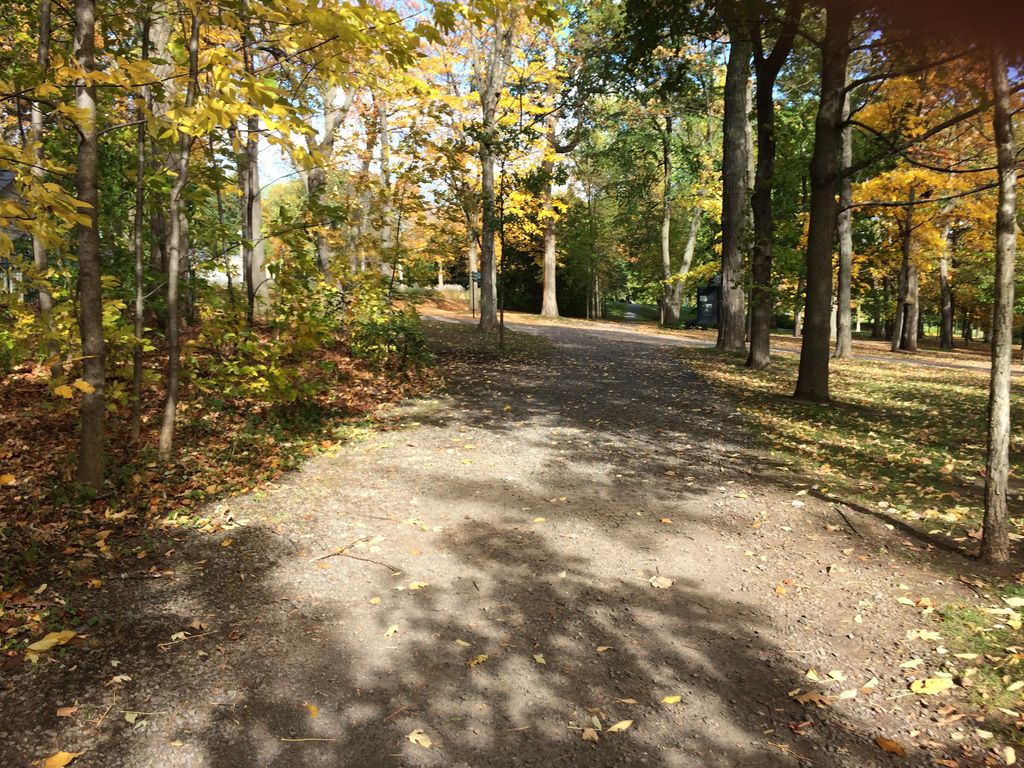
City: quebec_city